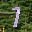
Label: 7